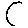
Label: moon